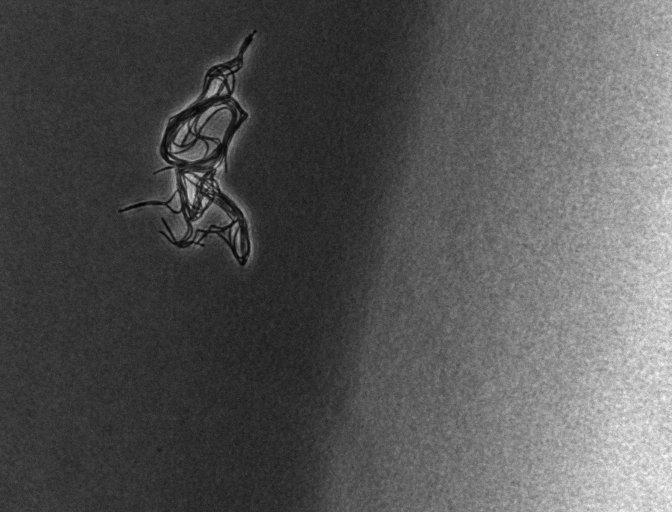
Phase contrast microscopy, 20x objective, 5 h incubation